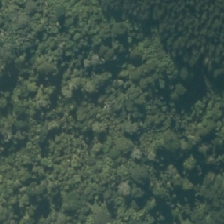
Land cover: manuka_kanuka